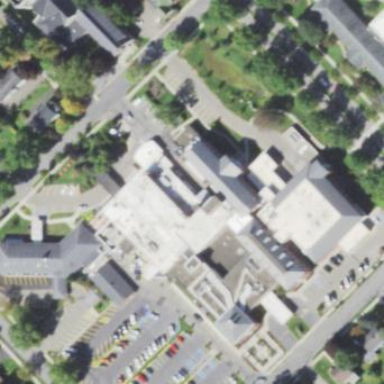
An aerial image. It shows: Healthcare facility identified as hospital.